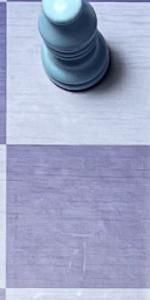
Label: Empty